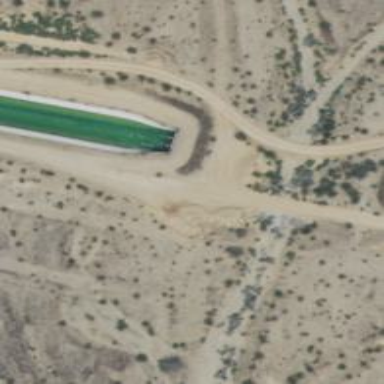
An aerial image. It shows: Culvert tunnel for water canal.